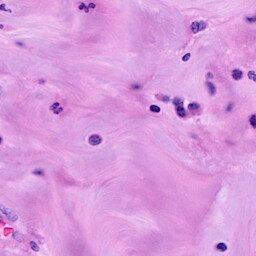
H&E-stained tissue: Breast